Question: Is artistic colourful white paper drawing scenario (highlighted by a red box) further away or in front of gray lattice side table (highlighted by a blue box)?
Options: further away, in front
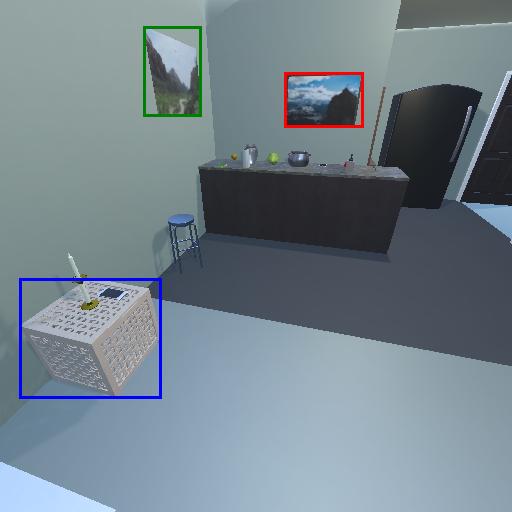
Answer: further away